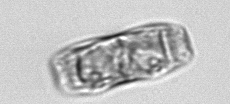
Label: pennate_morphotype1